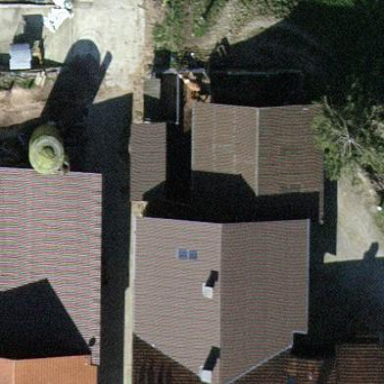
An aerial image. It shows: Farm auxiliary building with gabled roof.